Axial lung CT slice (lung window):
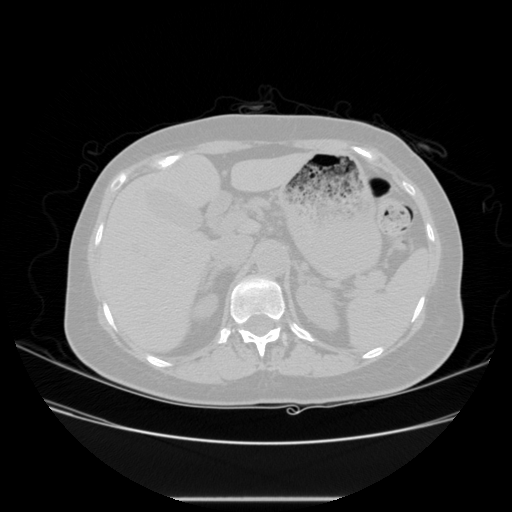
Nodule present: no